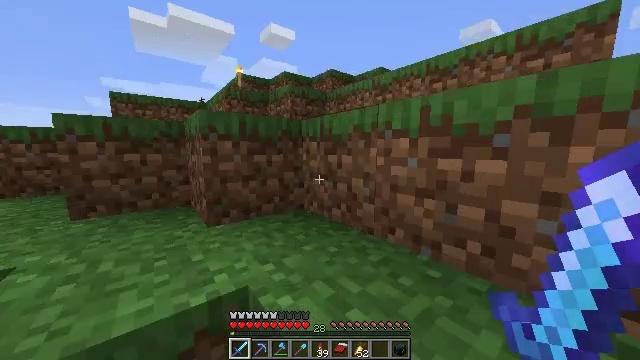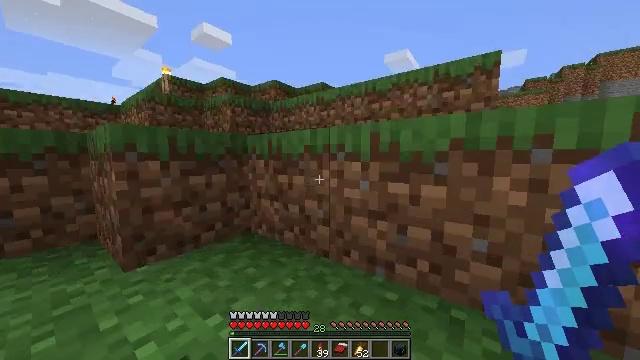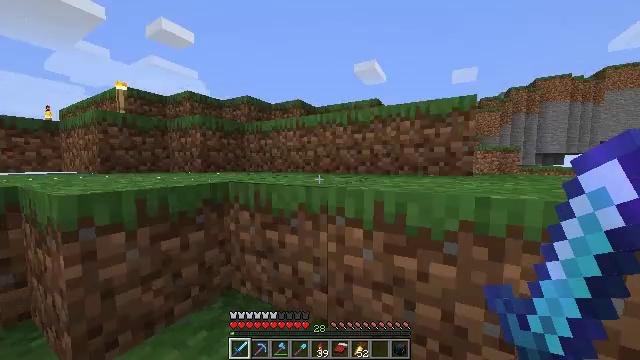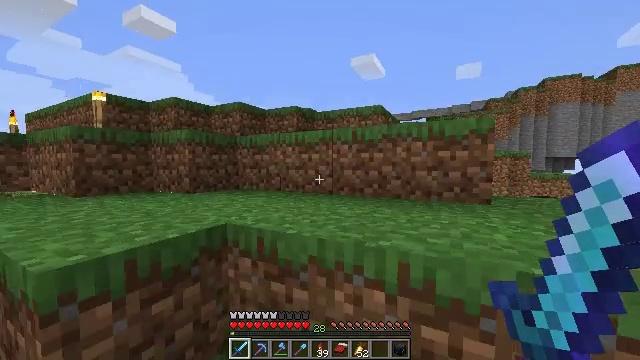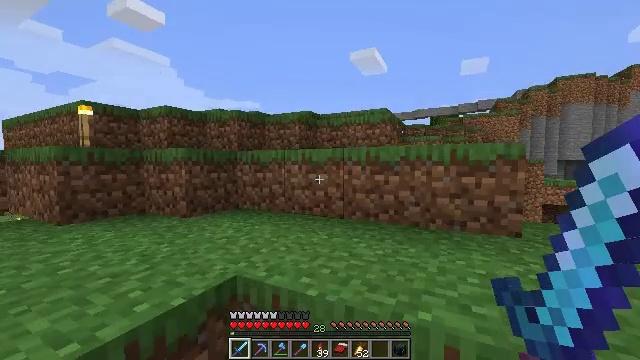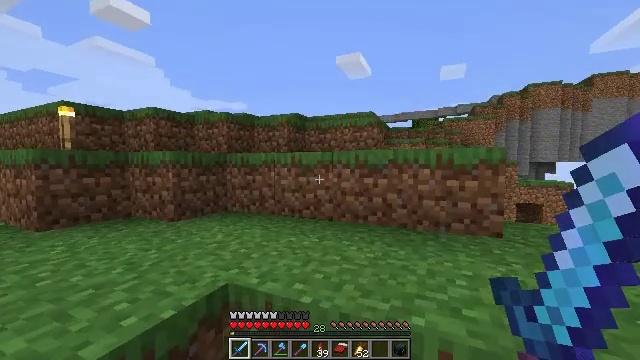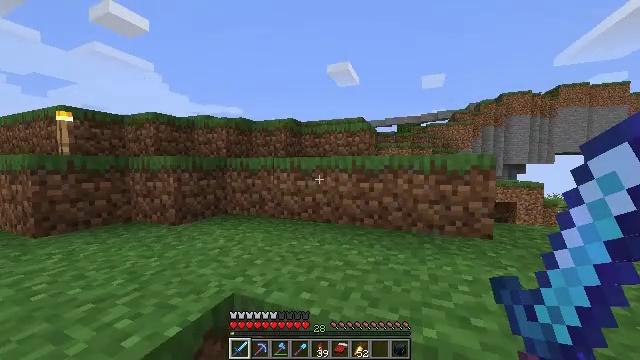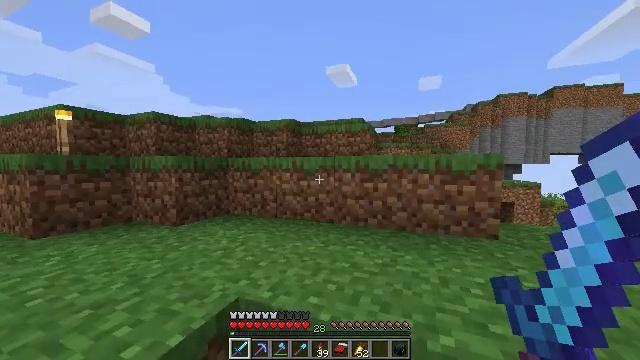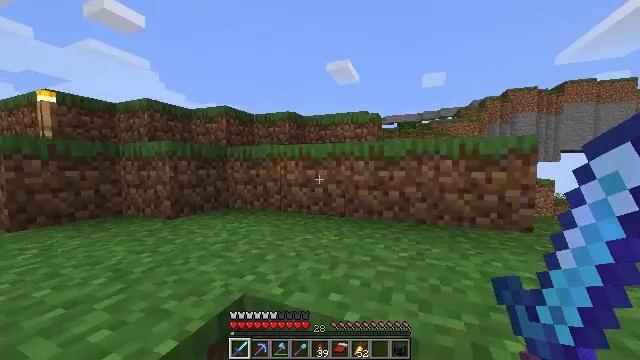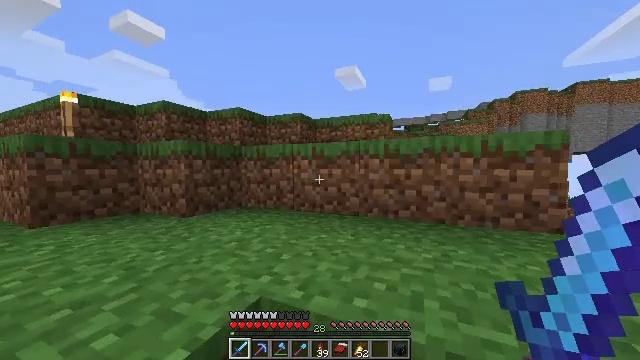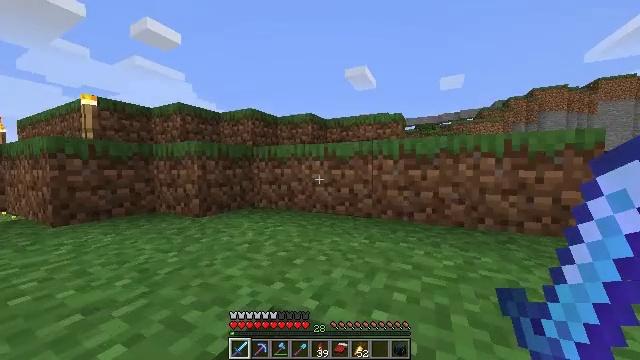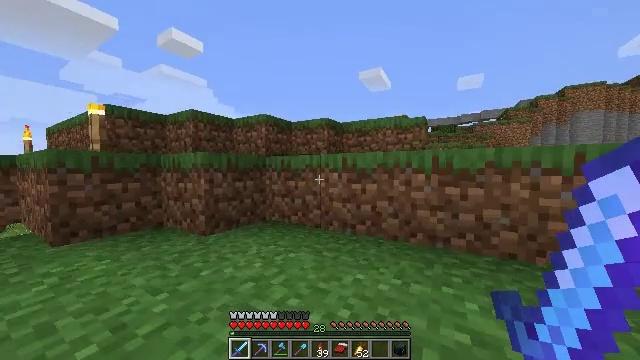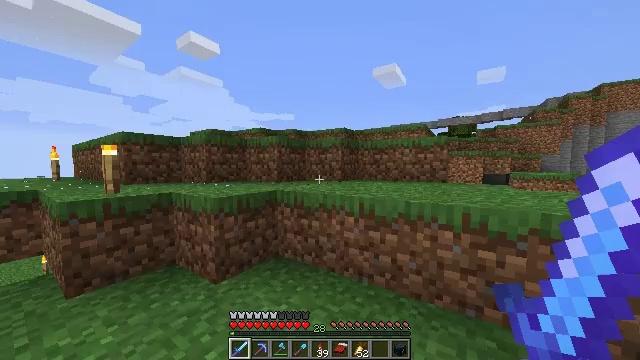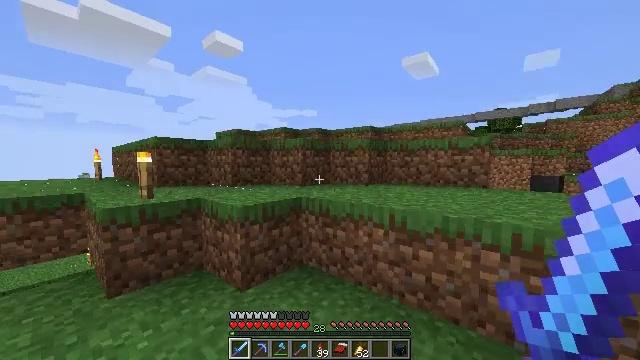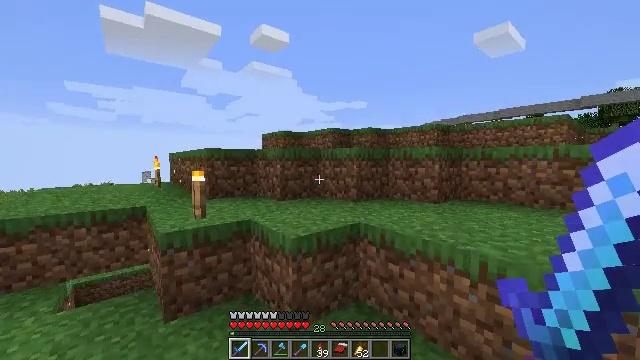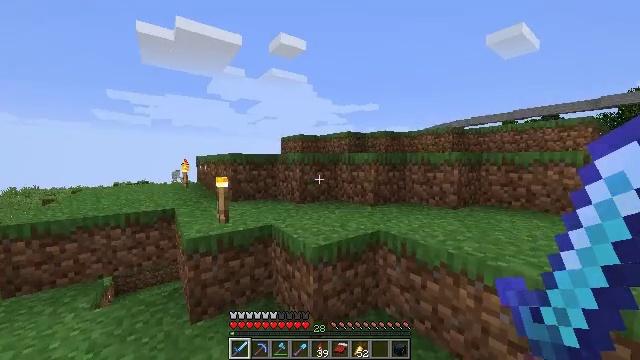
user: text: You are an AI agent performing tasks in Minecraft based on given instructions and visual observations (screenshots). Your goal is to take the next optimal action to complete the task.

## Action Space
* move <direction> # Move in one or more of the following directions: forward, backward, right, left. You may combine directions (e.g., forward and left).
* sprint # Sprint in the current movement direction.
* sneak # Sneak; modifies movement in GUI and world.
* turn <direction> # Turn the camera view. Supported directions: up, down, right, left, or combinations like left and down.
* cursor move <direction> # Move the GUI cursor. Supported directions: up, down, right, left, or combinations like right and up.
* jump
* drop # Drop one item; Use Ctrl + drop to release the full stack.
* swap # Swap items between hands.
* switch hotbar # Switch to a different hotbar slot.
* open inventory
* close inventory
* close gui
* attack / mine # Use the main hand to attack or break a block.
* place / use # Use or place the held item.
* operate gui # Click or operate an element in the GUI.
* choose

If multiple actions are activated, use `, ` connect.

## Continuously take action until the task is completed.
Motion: motion action
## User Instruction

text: Hunt a slime.
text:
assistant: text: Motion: move forward, sprint, turn right and up, jump
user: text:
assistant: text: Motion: move forward, sprint, turn right and up, jump
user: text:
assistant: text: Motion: move forward, sprint, turn right, jump
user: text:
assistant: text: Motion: move forward, sprint, jump
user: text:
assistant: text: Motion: move forward, sprint, turn right, jump
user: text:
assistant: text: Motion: move forward, sprint, turn right, jump
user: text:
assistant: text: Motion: move forward, sprint, jump
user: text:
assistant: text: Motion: move forward, sprint, jump
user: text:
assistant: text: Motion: move forward, sprint, turn left, jump
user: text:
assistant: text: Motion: move forward, sprint, turn left, jump
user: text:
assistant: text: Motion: move forward, sprint, turn left, jump
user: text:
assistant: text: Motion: move forward, sprint, turn left, jump
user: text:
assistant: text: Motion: move forward, sprint, turn left, jump
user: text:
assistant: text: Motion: move forward, sprint, turn left, jump
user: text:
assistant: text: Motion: move forward, sprint, turn left, jump
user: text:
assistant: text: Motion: move forward, sprint, jump
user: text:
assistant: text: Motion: move forward, sprint, jump
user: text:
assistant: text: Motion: move forward, sprint, jump
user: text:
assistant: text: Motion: move forward, sprint, jump
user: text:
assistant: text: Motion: move forward, sprint, jump
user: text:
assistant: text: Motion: move forward, sprint, jump
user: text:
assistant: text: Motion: move forward and move right, sprint, jump
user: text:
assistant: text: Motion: move forward and move right, sprint, turn right, jump
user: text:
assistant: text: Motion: move forward and move right, sprint, turn right, jump
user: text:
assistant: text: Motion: move forward and move right, sprint, turn right and down, jump
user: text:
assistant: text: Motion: move forward and move right, sprint, jump
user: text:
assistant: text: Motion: move forward and move right, sprint, turn left, jump
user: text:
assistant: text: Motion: move forward and move right, sprint, turn left, jump
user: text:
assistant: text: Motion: move forward and move right, sprint, turn left, jump
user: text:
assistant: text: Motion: move forward and move right, sprint, jump